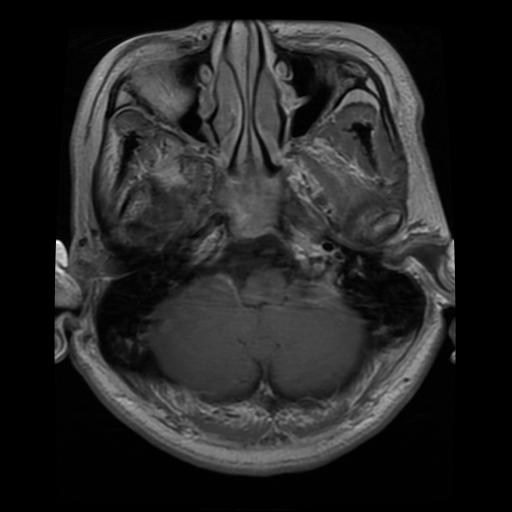
Label: pituitary